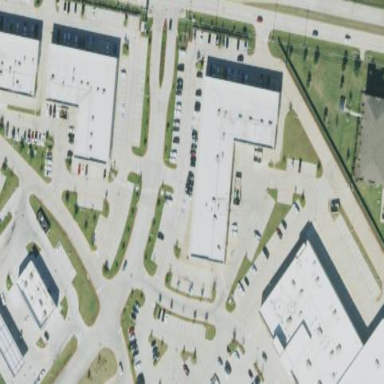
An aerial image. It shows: Street-side parking area.